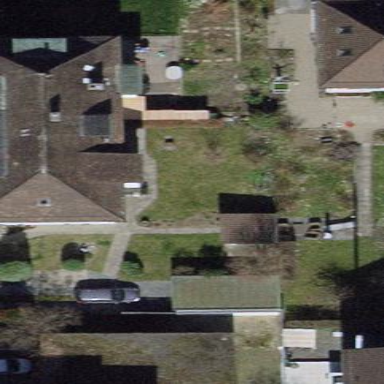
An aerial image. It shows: Apartments building with tiled roof.